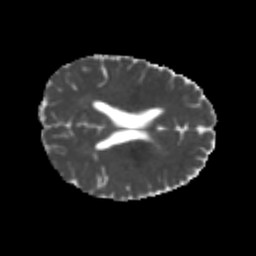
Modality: MD
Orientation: axial
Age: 20
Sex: male
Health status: healthy
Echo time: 0.074 s